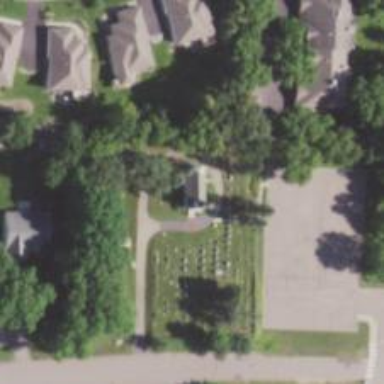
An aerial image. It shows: Historic memorial that is used as place of worship.